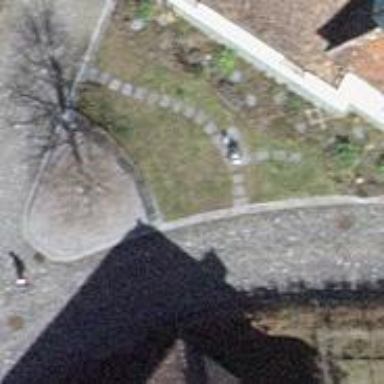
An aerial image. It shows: Bench.